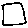
Label: square